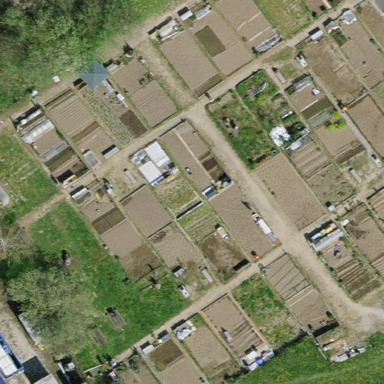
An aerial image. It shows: Area designated for allotments.